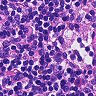
Metastatic tissue present: no